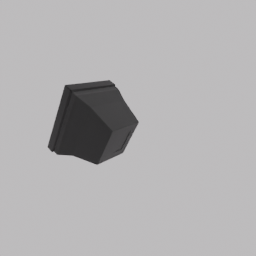
Label: electronics